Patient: sex M, age 55
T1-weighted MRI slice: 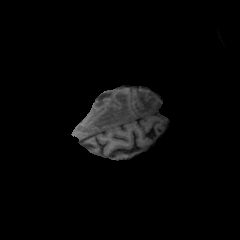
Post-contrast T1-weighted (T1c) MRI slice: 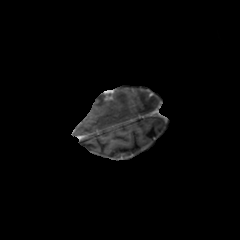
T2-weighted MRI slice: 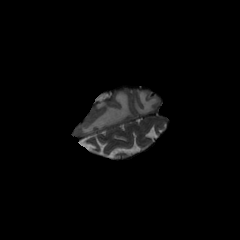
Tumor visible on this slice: yes
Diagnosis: Glioblastoma, IDH-wildtype
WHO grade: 4